Question: I am containerizing the software needed for a Snakemake pipeline. Included in this is an R 4.0.2 installation plus Tidyverse and some Bioconductor packages (all via Conda Forge). Mostly everything seems to work, however, one step renders an .Rmd document via 'knitr::render'. The document render runs without error, but the ggplot image in the HTML is missing all labels:

When I've run this code in a Conda environment on the same machine, it works fine. I suspect there is some library needed for rendering text in images that needs to be installed in the Docker container.
<URL> is public, if someone wants to test with it.
---
## Additional Info
### Session Info
Here is the 'sessionInfo()' output from the rendered HTML.
'''
## R version 4.0.2 (2020-06-22)
## Platform: x86_64-conda_cos6-linux-gnu (64-bit)
## Running under: Debian GNU/Linux 10 (buster)
##
## Matrix products: default
## BLAS/LAPACK: /opt/conda/lib/libopenblasp-r0.3.10.so
##
## locale:
## [1] LC_CTYPE=C.UTF-8 LC_NUMERIC=C LC_TIME=C.UTF-8
## [4] LC_COLLATE=C.UTF-8 LC_MONETARY=C.UTF-8 LC_MESSAGES=C.UTF-8
## [7] LC_PAPER=C.UTF-8 LC_NAME=C LC_ADDRESS=C
## [10] LC_TELEPHONE=C LC_MEASUREMENT=C.UTF-8 LC_IDENTIFICATION=C
##
## attached base packages:
## [1] stats graphics grDevices utils datasets methods base
##
## other attached packages:
## [1] cowplot_1.1.0 magrittr_1.5 forcats_0.5.0 stringr_1.4.0
## [5] dplyr_1.0.2 purrr_0.3.4 readr_1.3.1 tidyr_1.1.2
## [9] tibble_3.0.3 ggplot2_3.3.2 tidyverse_1.3.0 Matrix_1.2-18
##
## loaded via a namespace (and not attached):
## [1] tidyselect_1.1.0 xfun_0.18 haven_2.3.1 lattice_0.20-41
## [5] colorspace_1.4-1 vctrs_0.3.4 generics_0.0.2 htmltools_0.5.0
## [9] yaml_2.2.1 blob_1.2.1 rlang_0.4.7 pillar_1.4.6
## [13] withr_2.3.0 glue_1.4.2 DBI_1.1.0 dbplyr_1.4.4
## [17] modelr_0.1.8 readxl_1.3.1 lifecycle_0.2.0 munsell_0.5.0
## [21] gtable_0.3.0 cellranger_1.1.0 rvest_0.3.6 evaluate_0.14
## [25] knitr_1.30 fansi_0.4.1 broom_0.7.1 Rcpp_1.0.4.6
## [29] scales_1.1.1 backports_1.1.10 jsonlite_1.7.1 farver_2.0.3
## [33] fs_1.5.0 hms_0.5.3 digest_0.6.25 stringi_1.5.3
## [37] grid_4.0.2 cli_2.0.2 tools_4.0.2 crayon_1.3.4
## [41] pkgconfig_2.0.3 ellipsis_0.3.1 xml2_1.3.2 reprex_0.3.0
## [45] lubridate_1.7.9 assertthat_0.2.1 rmarkdown_2.4 httr_1.4.2
## [49] rstudioapi_0.11 R6_2.4.1 compiler_4.0.2
'''
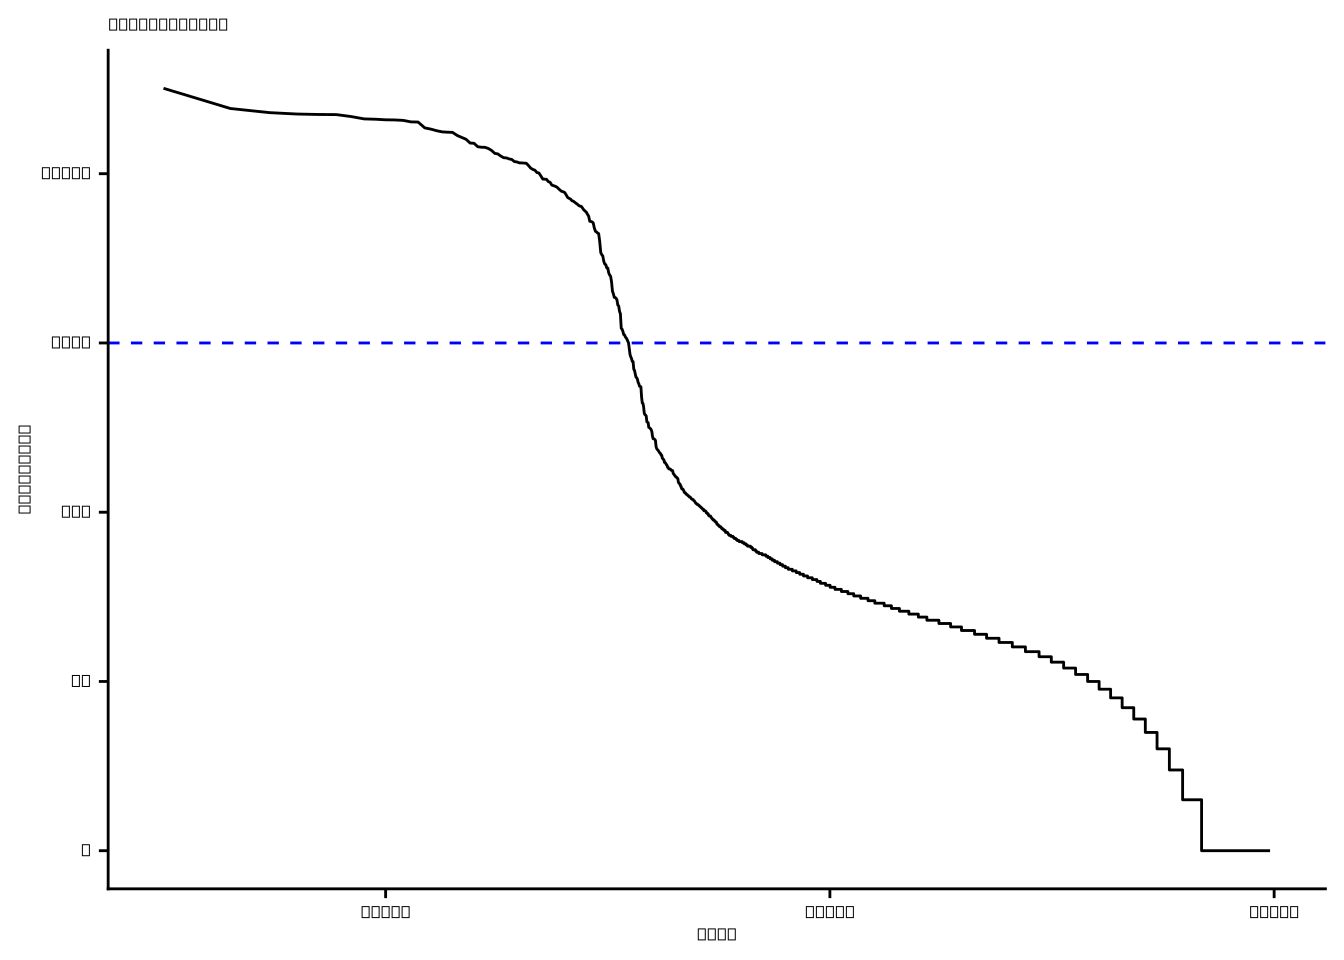
Answer: <URL> and a Conda-level.
The solution I ended up choosing was to add the dependency 'fonts-conda-ecosystem' to my Conda environment. The final output is now: